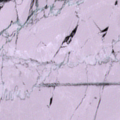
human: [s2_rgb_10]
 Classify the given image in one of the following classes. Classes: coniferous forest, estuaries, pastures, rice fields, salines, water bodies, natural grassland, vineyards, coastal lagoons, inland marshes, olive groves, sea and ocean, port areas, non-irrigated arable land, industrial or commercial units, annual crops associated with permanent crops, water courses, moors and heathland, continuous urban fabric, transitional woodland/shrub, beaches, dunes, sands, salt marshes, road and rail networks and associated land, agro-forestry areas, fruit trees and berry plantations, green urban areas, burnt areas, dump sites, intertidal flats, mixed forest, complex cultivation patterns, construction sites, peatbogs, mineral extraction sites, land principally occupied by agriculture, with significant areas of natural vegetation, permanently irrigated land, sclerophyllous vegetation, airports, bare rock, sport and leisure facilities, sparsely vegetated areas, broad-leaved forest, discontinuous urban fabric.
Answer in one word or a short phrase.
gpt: sea and ocean